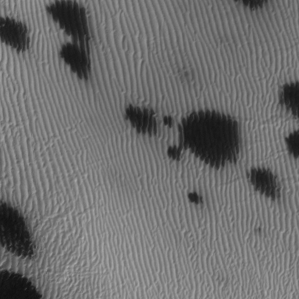
Label: frost